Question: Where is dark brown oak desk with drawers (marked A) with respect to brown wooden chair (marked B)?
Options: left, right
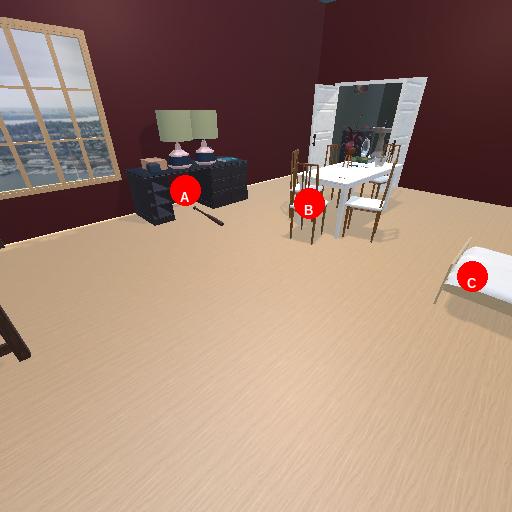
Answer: left